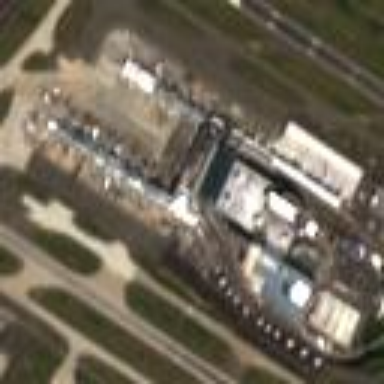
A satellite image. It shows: Apron at the airport.